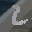
Label: 2